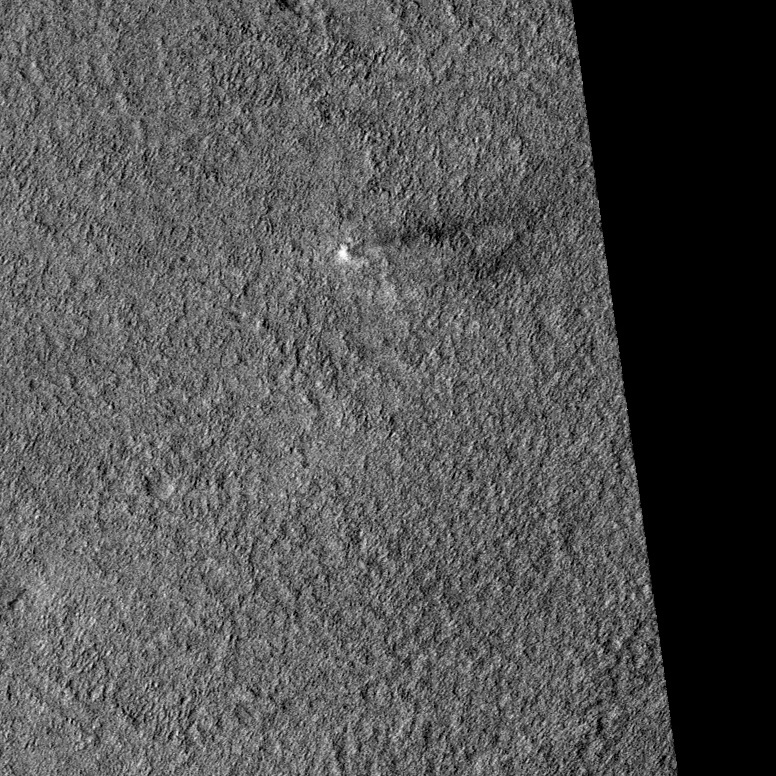
Label: dustdevil